Question: Given that I have this entity as part of an editor chain:
'''
public class Commission implements Serializable
{
private EnumSet<CommissionType> commissionTypes;
private CommissionType type; // must exist in commissionTypes
private String value;
public Commission()
{
}
}
'''
and this editor for it:
'''
public class CommissionEditor extends Composite implements Editor<Commission>
{
private static CommissionEditorUiBinder uiBinder = GWT.create(CommissionEditorUiBinder.class);
interface CommissionEditorUiBinder extends UiBinder<Widget, CommissionEditor>
{
}
@UiField(provided = true)
ValueListBox<CommissionType> type = new ValueListBox<CommissionType>(new AbstractRenderer<CommissionType>()
{
@Override
public String render(CommissionType object)
{
return object == null ? "" : object.toString();
}
});
@UiField
TextBox value;
public CommissionEditor()
{
type.setAcceptableValues(Arrays.asList(CommissionType.values()));
initWidget(uiBinder.createAndBindUi(this));
}
}
'''
At the moment the ValueListBox renders all possible options for CommissionType, like this:

The EnumSet could contain between 1 and 4 of the possible options, depending on the particular entity. Is there a way to make the ValueListBox only render the options in the EnumSet and then save the value in commissionType?
Bear in mind that I want to set the value of commissionType as well.
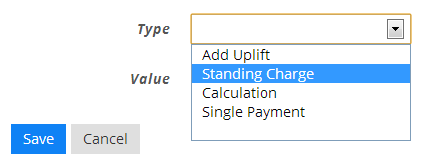
Answer: There are two ways to solve it:
1.) If you have a direct access to the 'CommissionEditor' then create a setter in it call it when you edit the entity:
'''
public void setAcceptableValues(List<CommissionType> values) {
type.setAcceptableValues(values);
}
'''
And call it like this when you call 'driver.edit(entity);':
'''
commissionEditor.setAcceptableValues(commission.getCommissionTypes());
'''
2.) Instead of extending the 'Editor' interface you can extend the <URL>' method call 'setAcceptableValues' with the corresponding values.
Approach 2 is probably the cleaner approach.